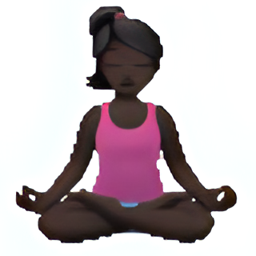
Name: woman in lotus position dark skin tone
Emoji: 🧘🏿‍♀️
Group: People & Body
Sub-group: person-resting